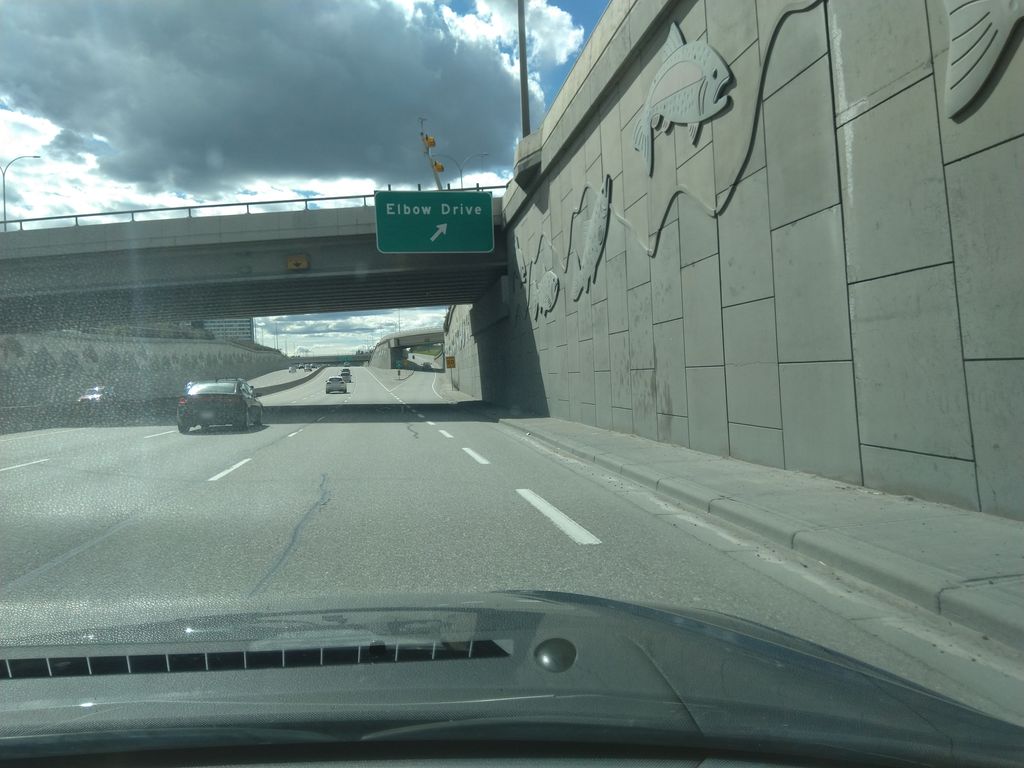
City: calgary